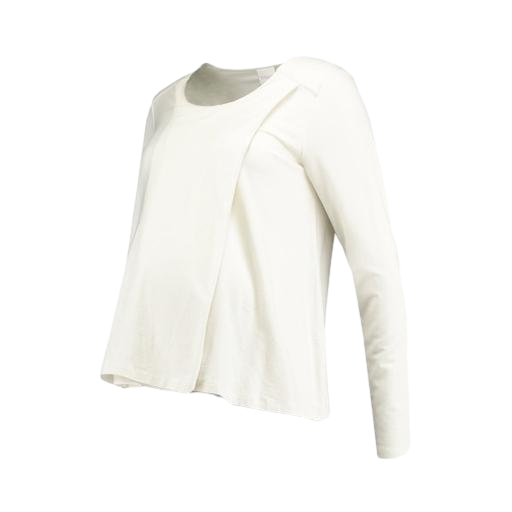
white diane maternity top, white jersey long-sleeve shirt, white long-sleeve plissé, white background